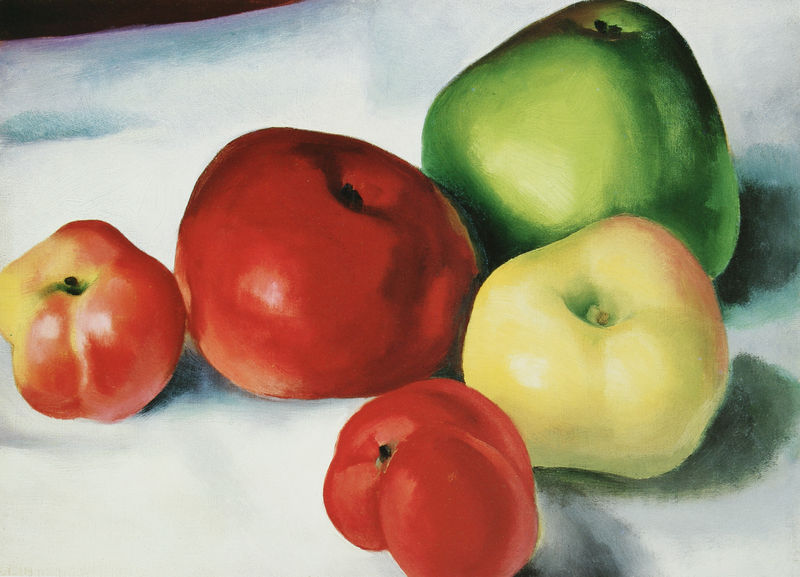
Titel: Apple Family III
Künstler: Georgia O'Keeffe
Institution: Im Besitz der Künstlerin
Schlagwörter: schatten, weiß, gelb, grün, licht, orange, tisch, obst, rot, tuch, tischtuch, stilleben, stillleben, apfel, äpfel, klein, matt, glanz, lichteinfall, quitte, groß, stumpf, quitten, aprikosen, arsch, behindert, faul, frisch, fruchtstilleben, qutten, tomate, tomaten